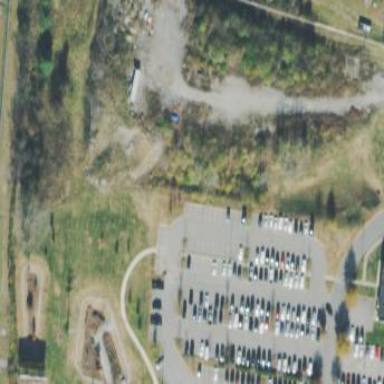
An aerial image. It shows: Parking area with unpaved surface.